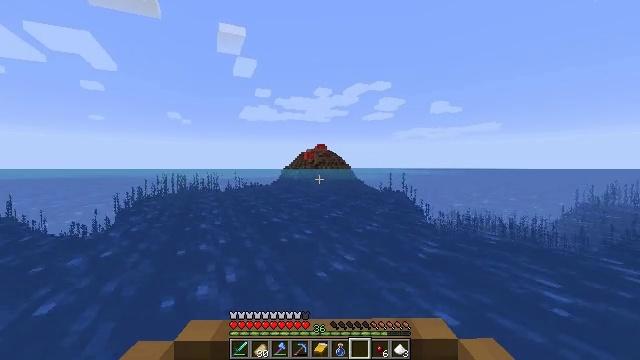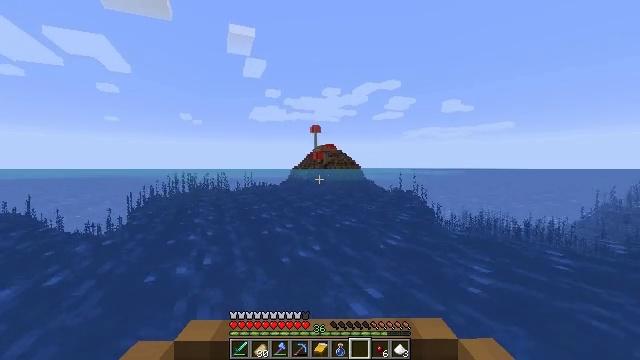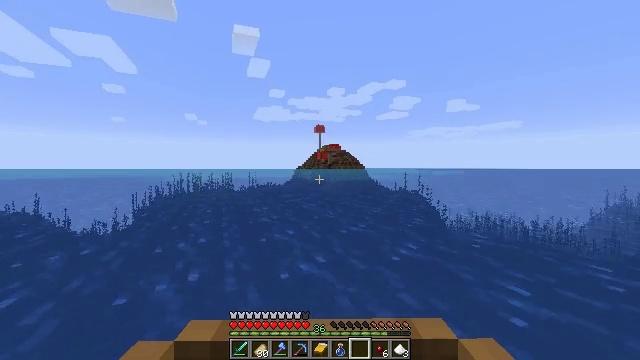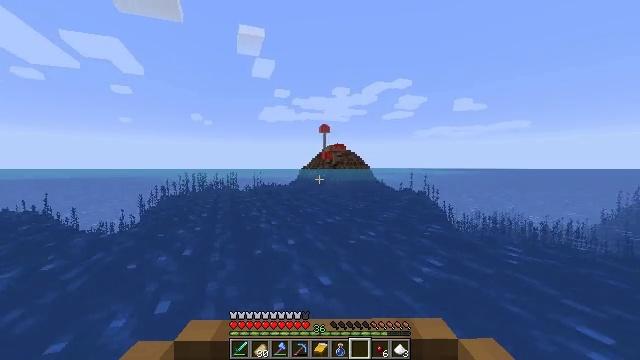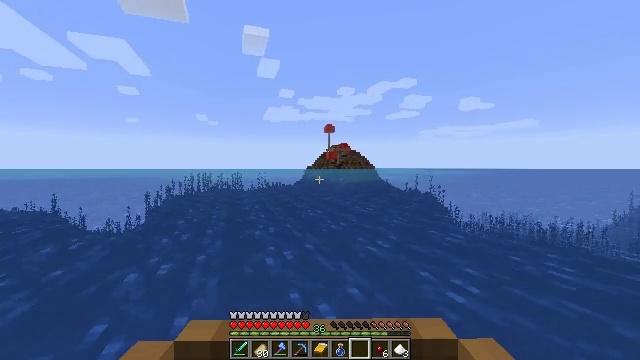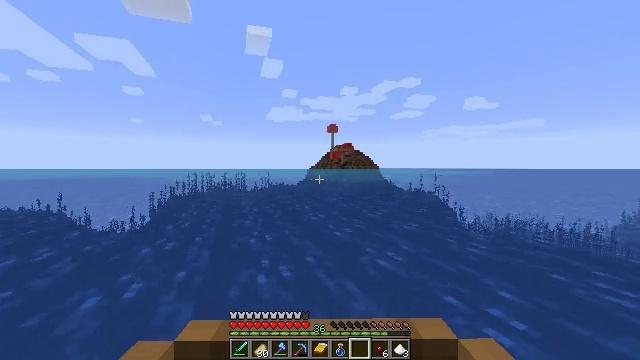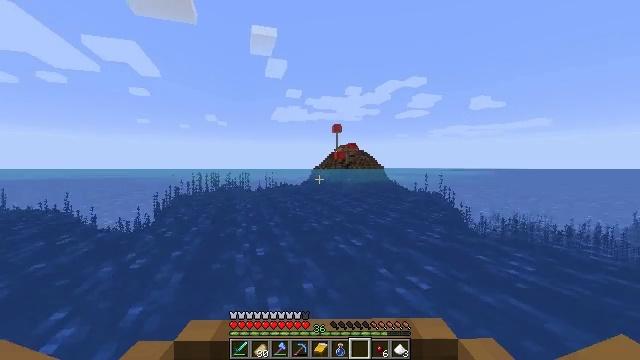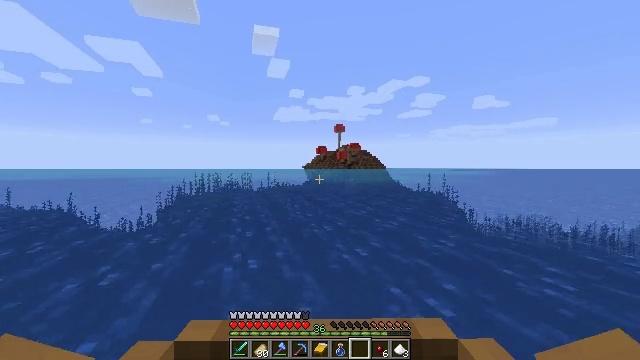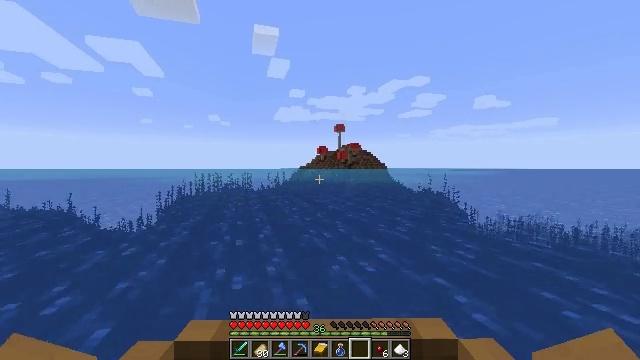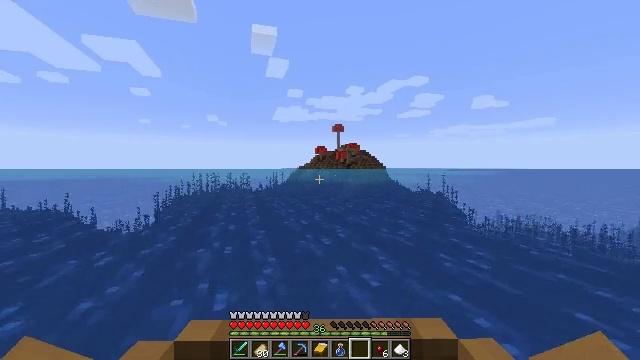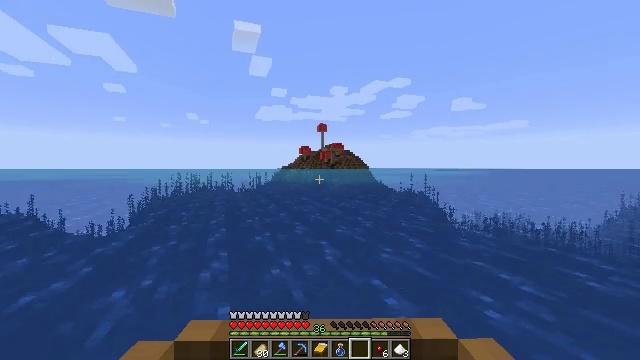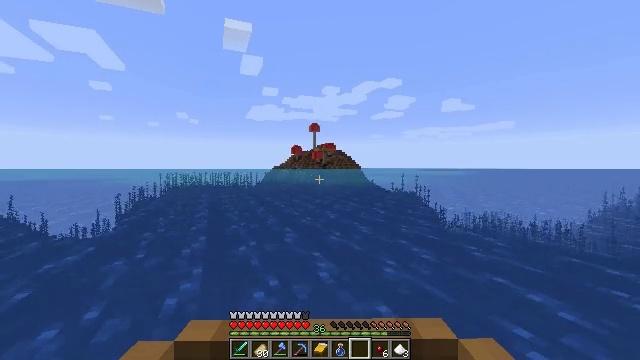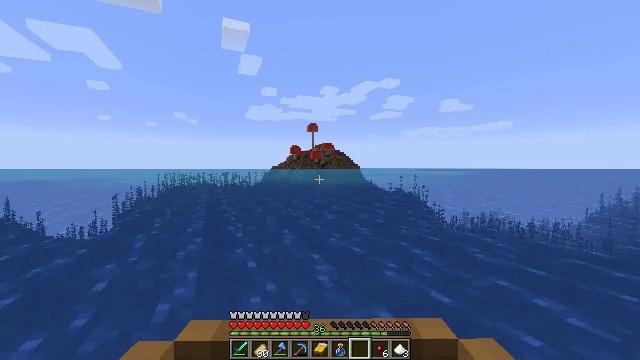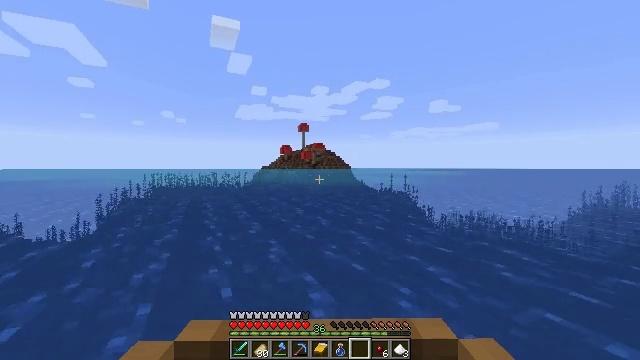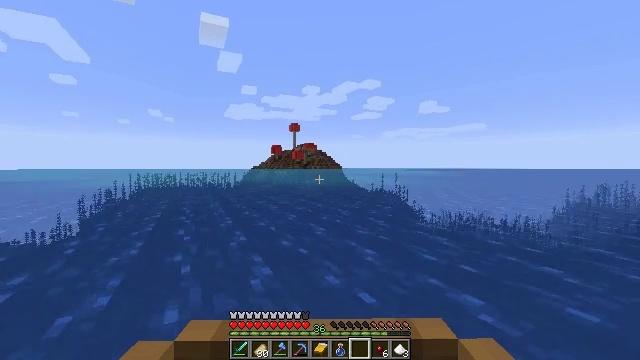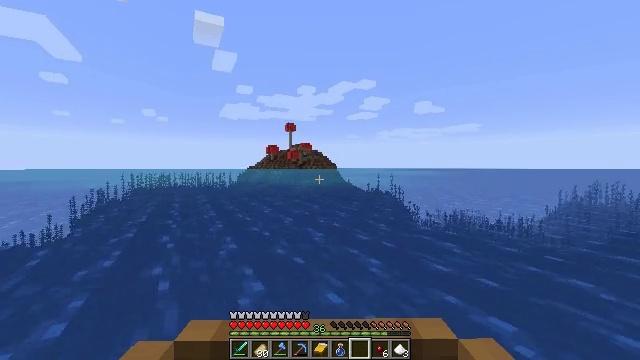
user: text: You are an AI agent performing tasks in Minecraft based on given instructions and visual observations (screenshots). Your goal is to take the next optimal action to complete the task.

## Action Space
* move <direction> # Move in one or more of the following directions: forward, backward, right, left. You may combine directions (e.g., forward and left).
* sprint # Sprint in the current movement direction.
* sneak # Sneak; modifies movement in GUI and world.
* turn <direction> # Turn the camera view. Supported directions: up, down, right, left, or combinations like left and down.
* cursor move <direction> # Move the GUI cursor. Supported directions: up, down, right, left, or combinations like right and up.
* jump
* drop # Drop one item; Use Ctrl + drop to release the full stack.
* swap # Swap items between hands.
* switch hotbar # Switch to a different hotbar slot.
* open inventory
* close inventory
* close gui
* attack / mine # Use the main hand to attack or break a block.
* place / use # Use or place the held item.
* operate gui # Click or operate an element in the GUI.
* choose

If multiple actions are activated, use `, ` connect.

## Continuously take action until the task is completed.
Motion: motion action
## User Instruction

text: Harvest the mushroom stem for materials.
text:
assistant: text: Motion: move forward
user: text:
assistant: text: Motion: move forward
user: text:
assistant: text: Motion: move forward
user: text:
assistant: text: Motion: move forward
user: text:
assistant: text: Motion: move forward
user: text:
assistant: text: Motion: move forward
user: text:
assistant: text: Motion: move forward and move right
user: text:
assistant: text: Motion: move forward and move right
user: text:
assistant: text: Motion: move forward and move right
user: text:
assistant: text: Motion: move forward
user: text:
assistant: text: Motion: move forward
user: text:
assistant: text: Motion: move forward
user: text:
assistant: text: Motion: move forward
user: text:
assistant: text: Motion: move forward
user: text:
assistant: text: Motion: move forward
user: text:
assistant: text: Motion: move forward and move left
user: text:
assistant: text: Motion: move forward
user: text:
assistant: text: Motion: move forward
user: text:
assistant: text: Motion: move forward
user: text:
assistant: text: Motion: move forward
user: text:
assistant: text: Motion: move forward
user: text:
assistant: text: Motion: move forward
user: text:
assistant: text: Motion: move forward
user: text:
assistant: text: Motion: move forward
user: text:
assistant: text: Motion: move forward
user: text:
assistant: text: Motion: move forward
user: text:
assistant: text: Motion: move forward
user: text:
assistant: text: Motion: move forward
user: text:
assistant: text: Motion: move forward
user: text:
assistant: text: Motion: move forward